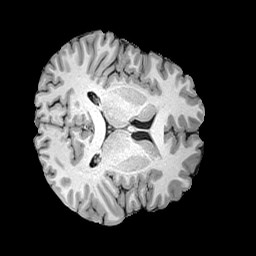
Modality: T1w
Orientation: axial
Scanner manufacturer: siemens
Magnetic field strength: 3 T
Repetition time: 2 s
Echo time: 0.0024 s